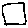
Label: square